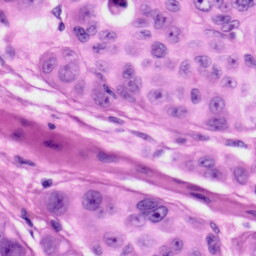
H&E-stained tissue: Skin